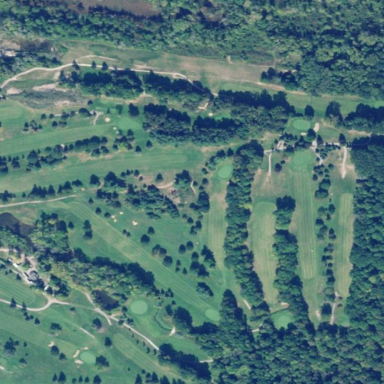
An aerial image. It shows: Golf course.